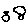
Label: hexagon